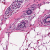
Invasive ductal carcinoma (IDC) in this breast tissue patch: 0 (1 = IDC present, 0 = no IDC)